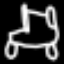
Label: chair